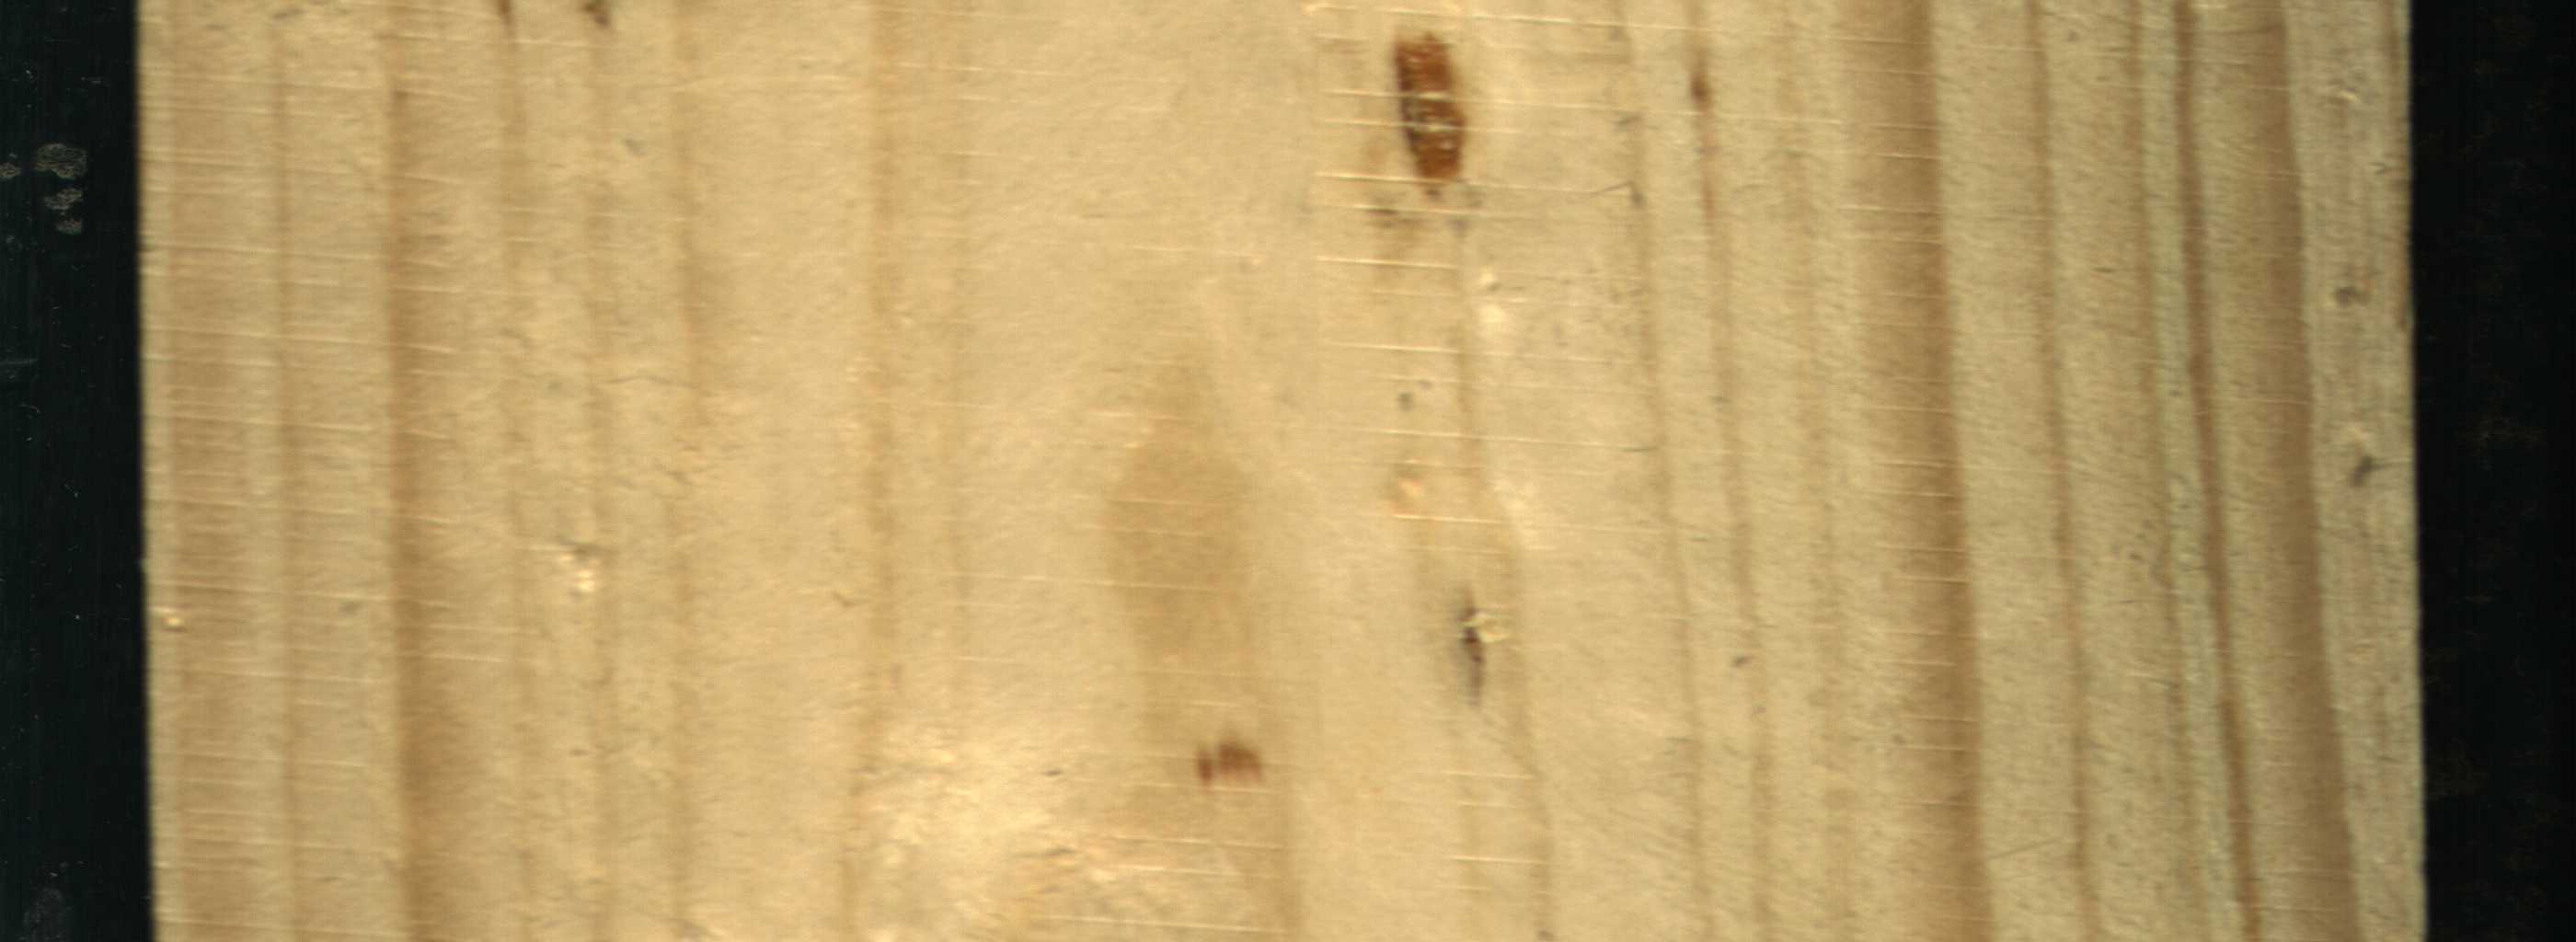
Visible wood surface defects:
resin